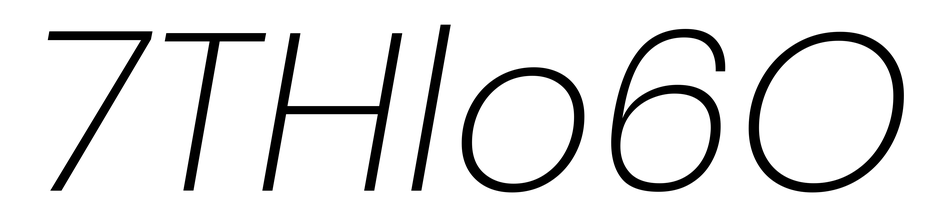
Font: Poppins-ExtraLightItalic